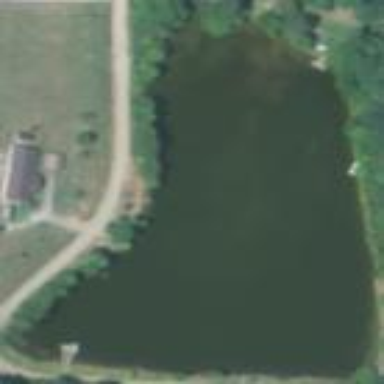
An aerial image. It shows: Pond surrounded by natural water.